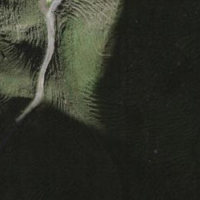
EUNIS habitat code: 26
Species observed at this site:
Veronica serpyllifolia